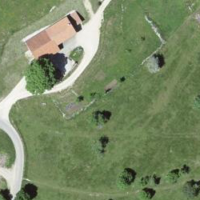
EUNIS habitat code: 23
Species observed at this site:
Primula veris